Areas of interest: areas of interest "Educational"
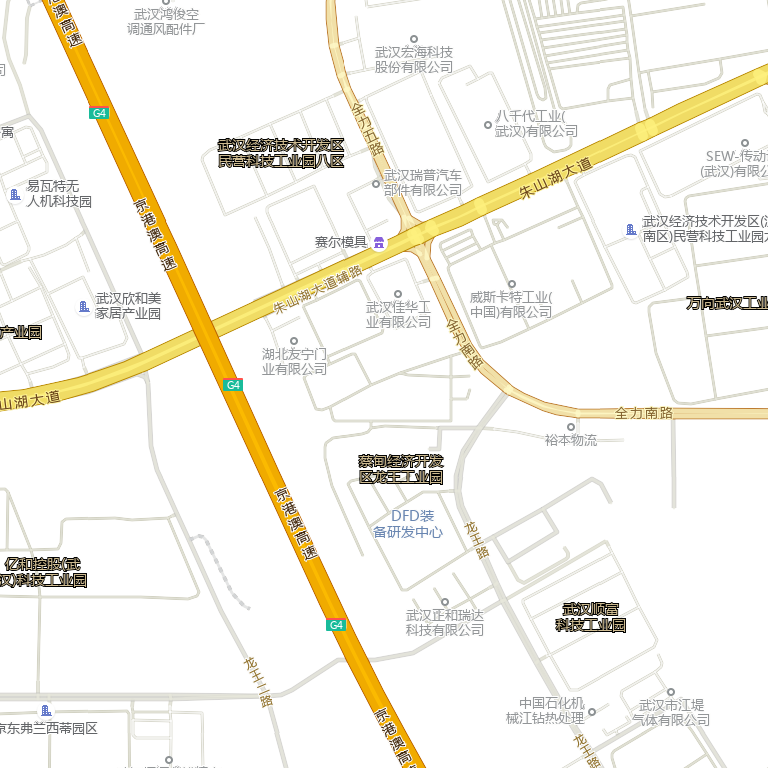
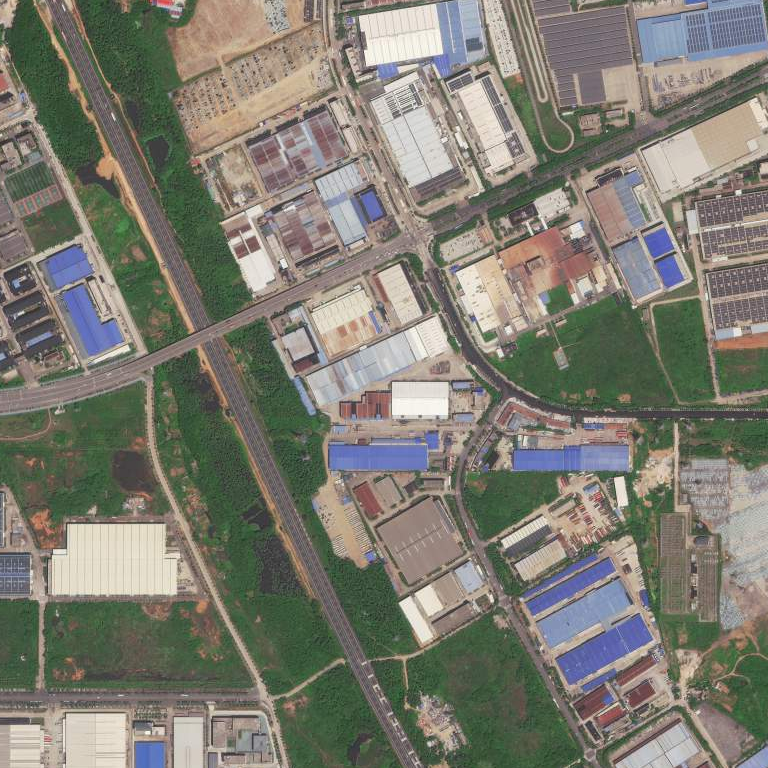